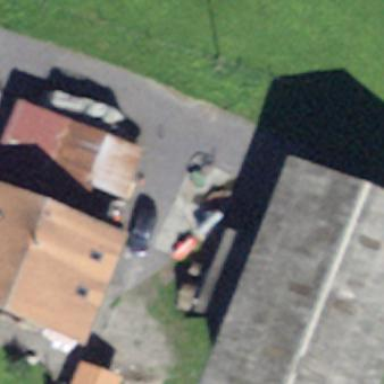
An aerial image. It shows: Rural barn.